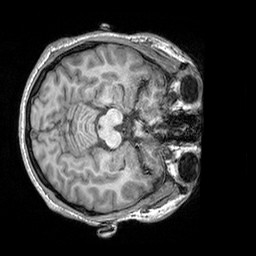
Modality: T1w
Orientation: axial
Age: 26
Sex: male
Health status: healthy
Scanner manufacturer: siemens
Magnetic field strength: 3 T
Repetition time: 2.3 s
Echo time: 0.00303 s